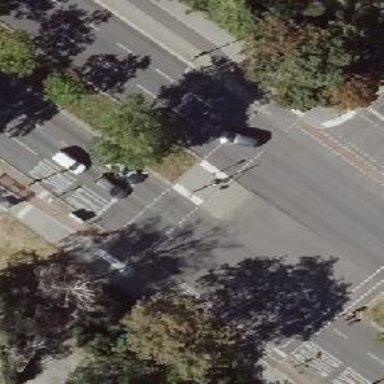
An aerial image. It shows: Footway crossing equipped with traffic signals and central island.